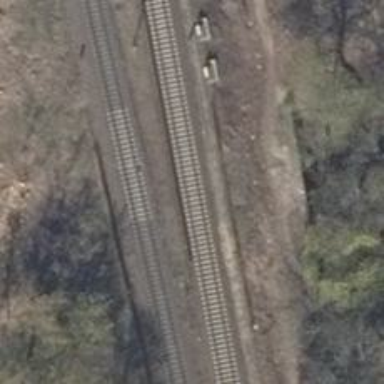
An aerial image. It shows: Contact line indicates electrification.